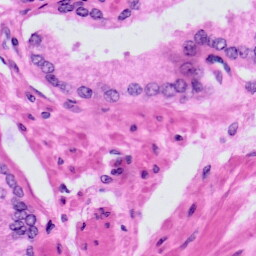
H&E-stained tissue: Prostate